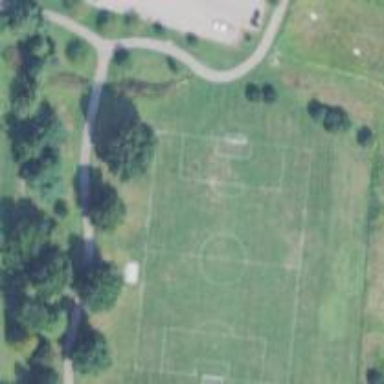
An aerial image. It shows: Soccer pitch for outdoor sports and leisure activities.